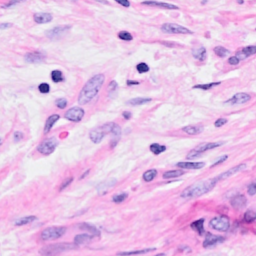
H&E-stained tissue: Breast